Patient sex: F
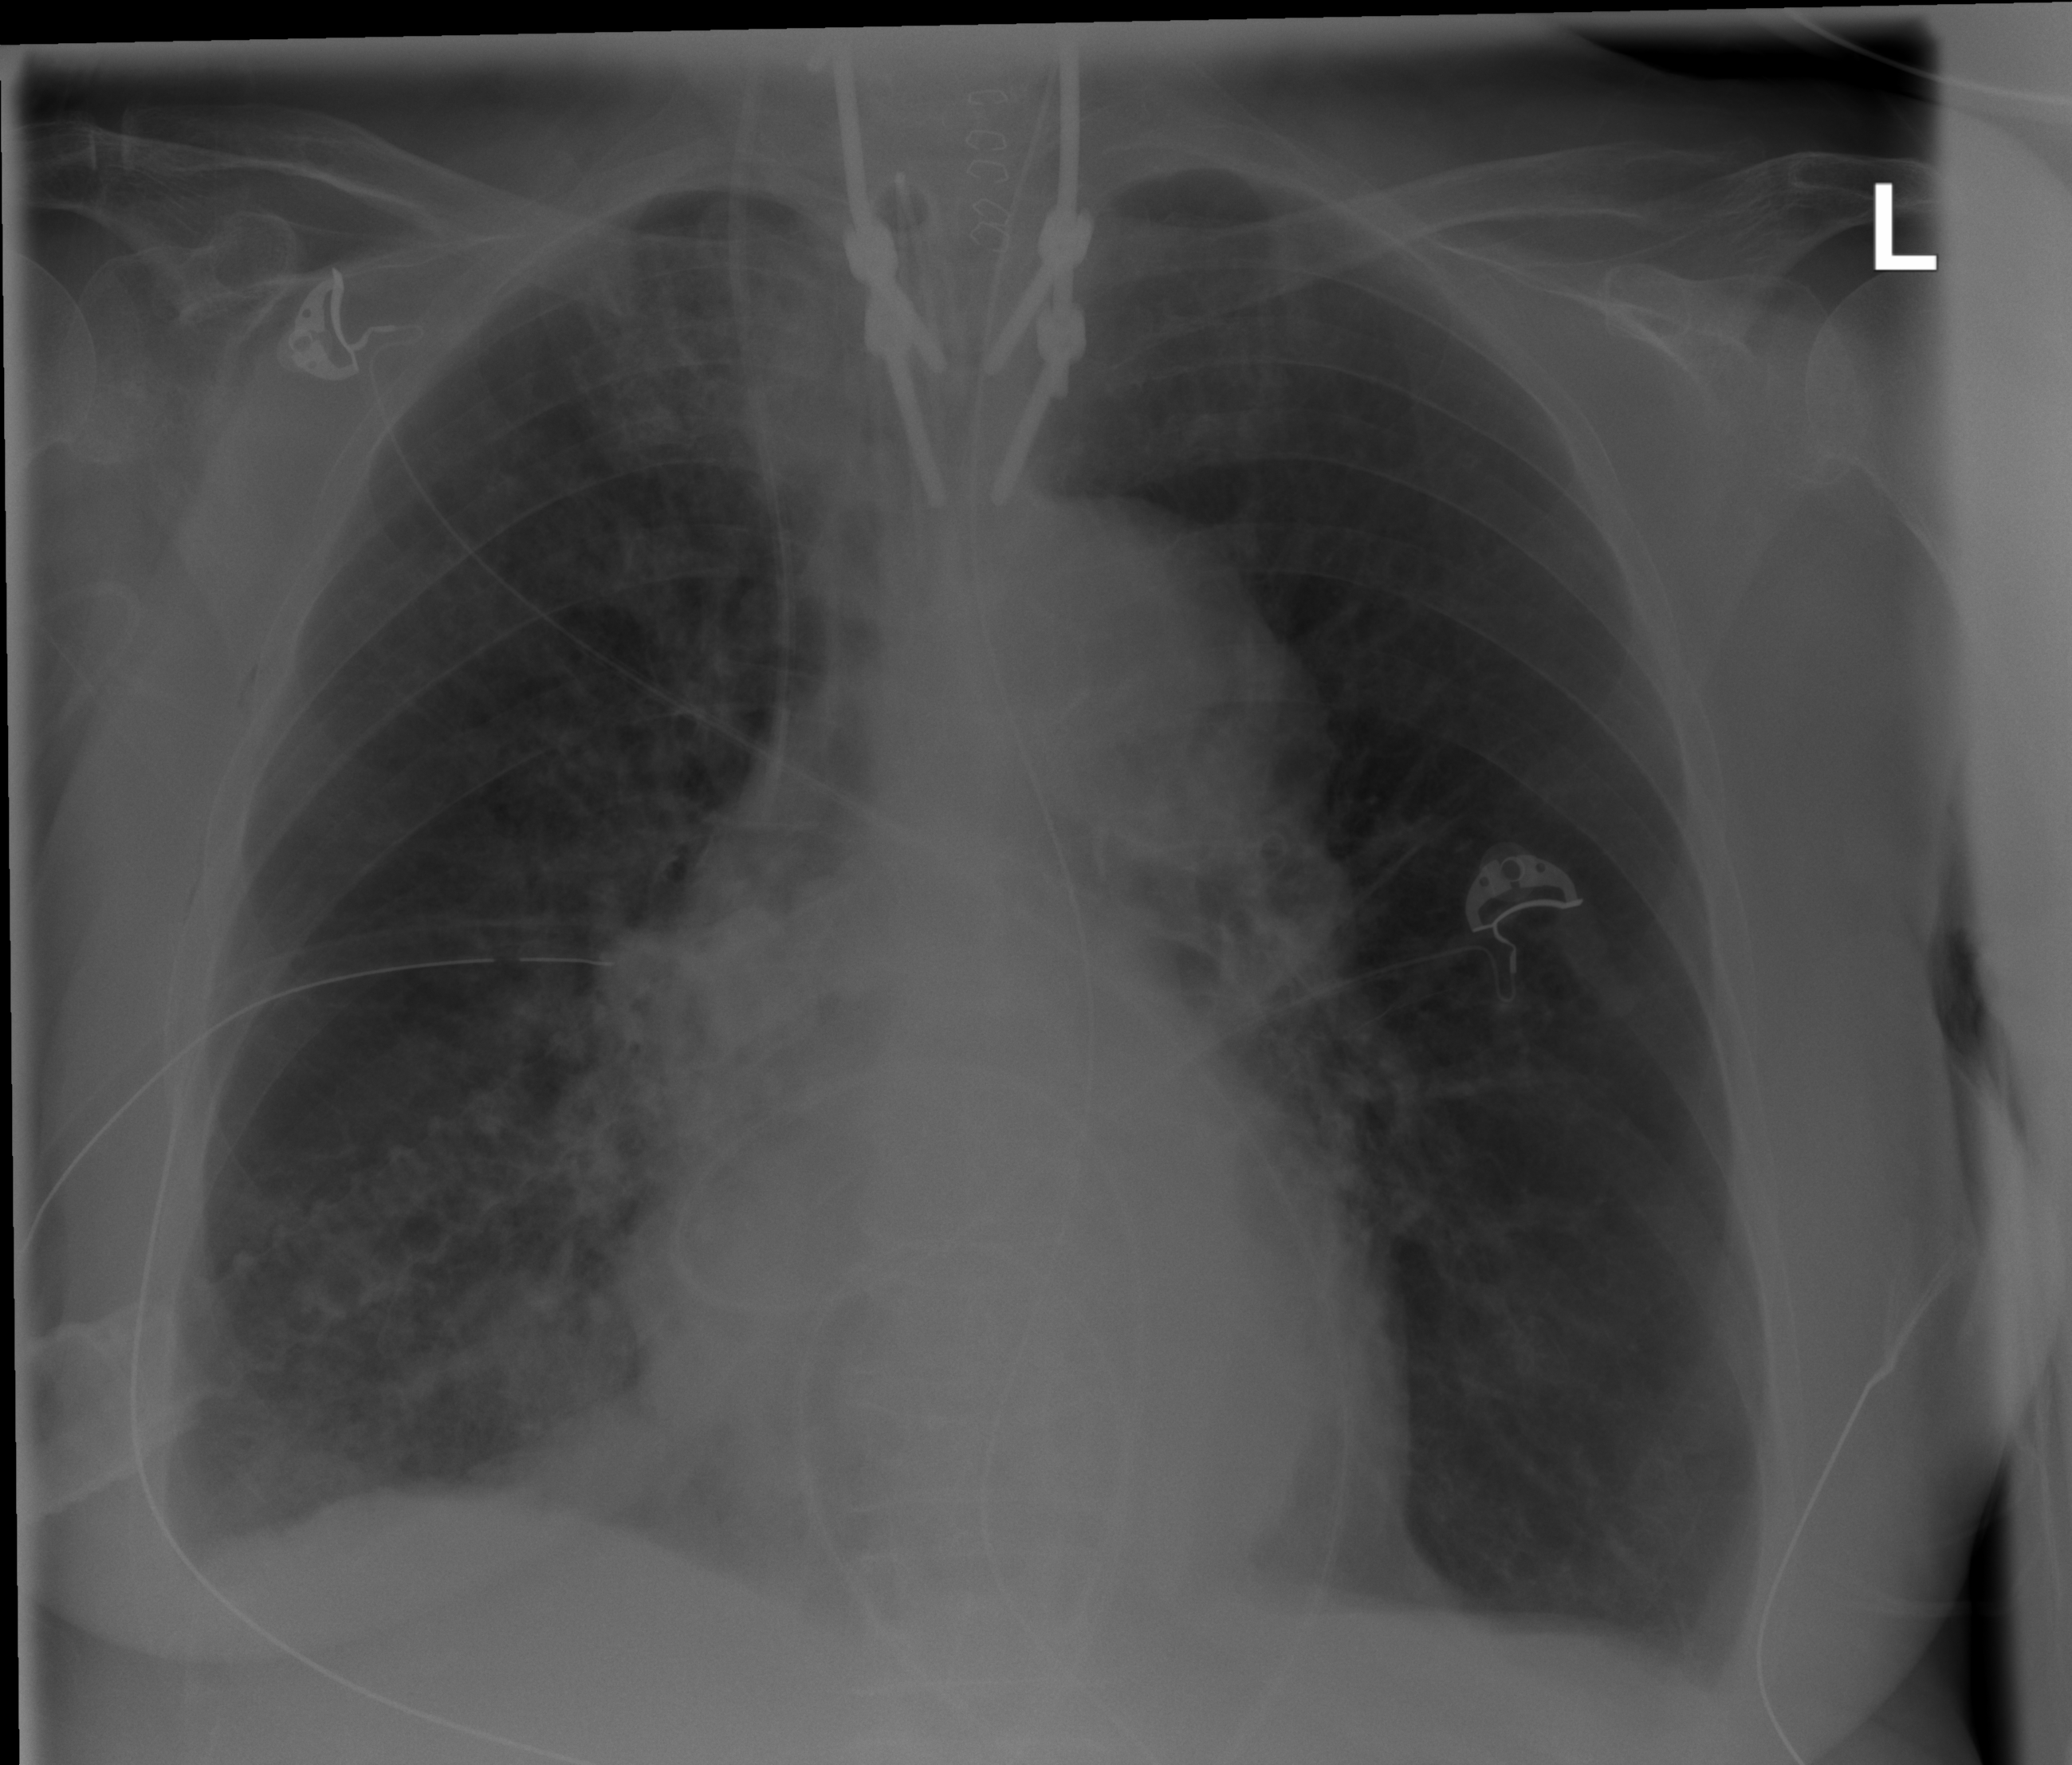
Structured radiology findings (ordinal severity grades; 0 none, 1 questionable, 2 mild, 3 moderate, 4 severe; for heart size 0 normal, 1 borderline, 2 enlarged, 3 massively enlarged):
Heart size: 0
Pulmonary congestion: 2
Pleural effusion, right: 2
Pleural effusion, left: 1
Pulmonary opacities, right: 1
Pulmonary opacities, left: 0
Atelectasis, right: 0
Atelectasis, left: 1